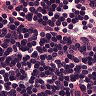
Metastatic tissue present: no